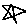
Label: star